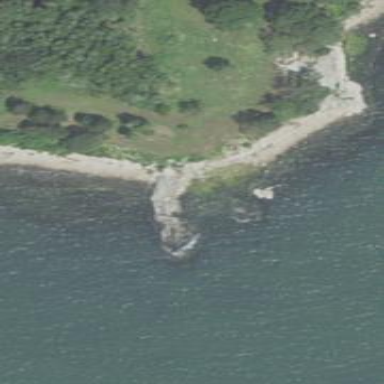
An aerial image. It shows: Rocky area affected by tidal movements.